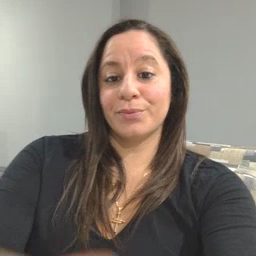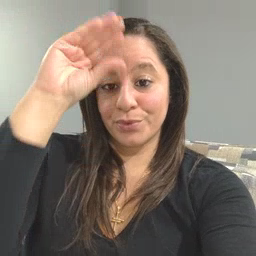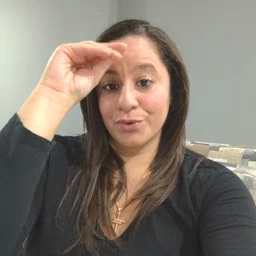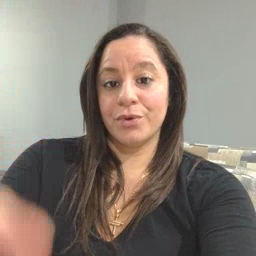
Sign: boy